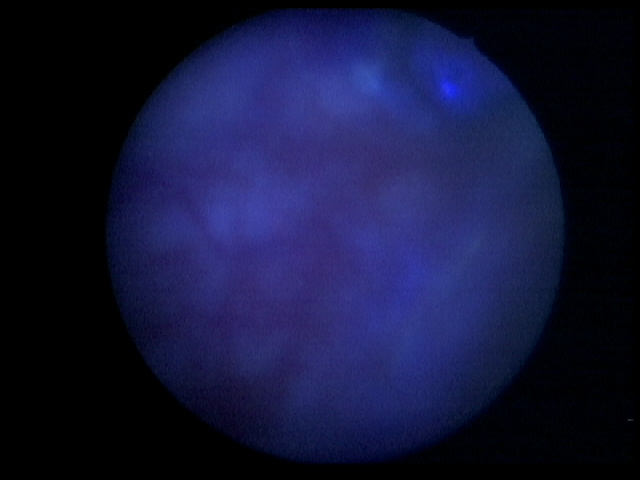
Modality: BLC
Class: Non-malignant
Subclass: InflammationNOS
Lesion: L3
Morphology: Non-papillary
Bladder cancer association: No